Aerial crown-view tile of a tropical tree (Barro Colorado Island, Panama), acquired 20250616:
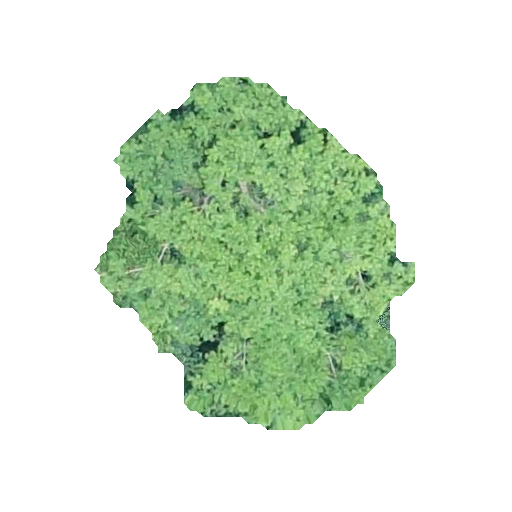
Species: Tachigali panamensis
GBIF accepted scientific name: Tachigali panamensis
Crown area: 111.113 m²